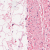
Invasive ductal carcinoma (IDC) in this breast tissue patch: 0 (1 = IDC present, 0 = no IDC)